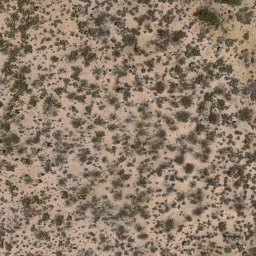
Label: chaparral